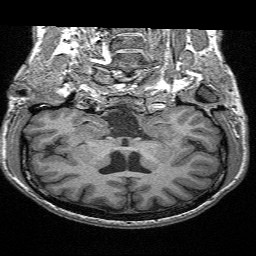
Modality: T1w
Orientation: sagittal
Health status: ill
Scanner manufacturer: siemens
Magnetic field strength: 3 T
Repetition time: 2.3 s
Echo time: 0.00298 s